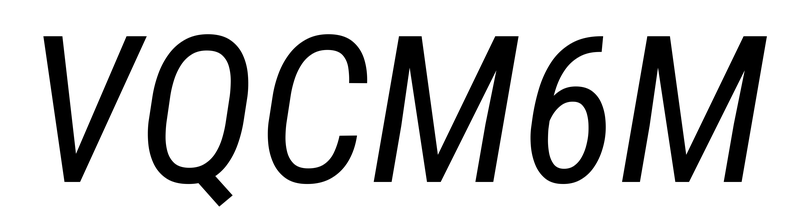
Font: Roboto-Italic_Condensed_Italic